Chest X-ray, AP view. Patient: 81 years old, sex F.
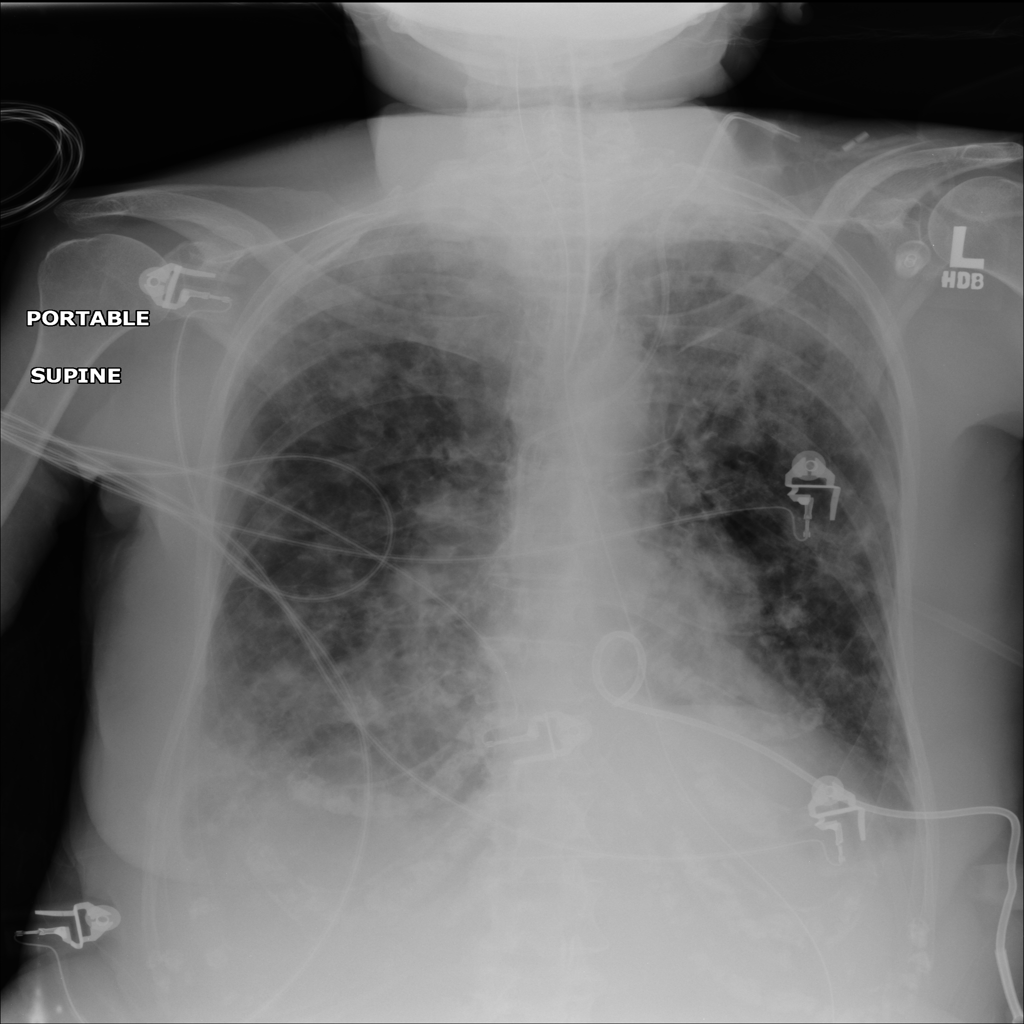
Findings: Infiltration, Nodule